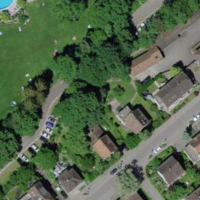
EUNIS habitat code: 54
Species observed at this site:
Xylocopa violacea